Question: SQL for query is:
'''
SELECT DISTINCTROW Format$([Client Accounting].[Closing Date],'mmmm') AS [Month], Count([Client Accounting].[Loan Number]) AS [DB Error #], Sum([Client Accounting].[Write Off]) AS [Write Off], Sum([Client Accounting].Refund) AS Refund
FROM [Client Accounting]
GROUP BY Format$([Client Accounting].[Closing Date],'mmmm'), Year([Client Accounting].[Closing Date])*12+DatePart('m',[Client Accounting].[Closing Date])-1
ORDER BY Format$([Client Accounting].[Closing Date],'mmmm'), Year([Client Accounting].[Closing Date])*12+DatePart('m',[Client Accounting].[Closing Date])-1;
'''
Result as a datasheet is this:

- -
As you can see, the months are sorted alphabetically, not logically. Is anyone able to advise how I can revise my SQL to have the query grouped/sorted by the date format (month in number format), but displayed in the datasheet/report as (month name in text).
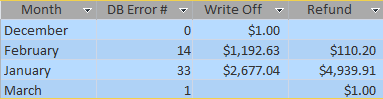
Answer: Add a field expression for the first day of the month to your 'SELECT' list and 'GROUP BY' clause.
'''
DateSerial(Year([Closing Date]), Month([Closing Date]), 1) AS Month_Start
'''
Then you can 'ORDER BY' that calculated field.
If you don't want that field to appear in the query output, you can use it in a subquery --- the calculated field can then be used for 'ORDER BY' but can be excluded from the parent query's 'SELECT' list.
'''
SELECT
sub.Month,
sub.[DB Error #],
sub.[Write Off],
sub.Refund
FROM
(
SELECT
DateSerial(Year(ca.[Closing Date]), Month(ca.[Closing Date]), 1) AS Month_Start,
Format$(ca.[Closing Date],'mmmm') AS [Month],
Count(ca.[Loan Number]) AS [DB Error #],
Sum(ca.[Write Off]) AS [Write Off],
Sum(ca.Refund) AS Refund
FROM [Client Accounting] AS ca
GROUP BY
DateSerial(Year(ca.[Closing Date]), Month(ca.[Closing Date]), 1),
Format$(ca.[Closing Date],'mmmm')
) AS sub
ORDER BY sub.Month_Start;
'''
Notes:
1. DISTINCTROW is not useful in a GROUP BY query because the query's output rows are already unique by definition.
2. You could use another Format expression instead of the DateSerial expression I suggested, eg Format(ca.[Closing Date], "yyyymm") AS YearMonth